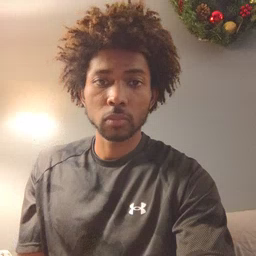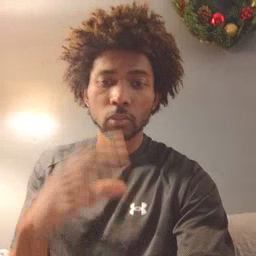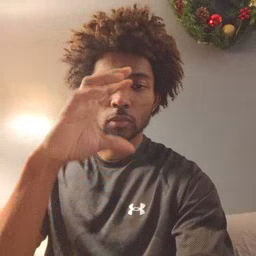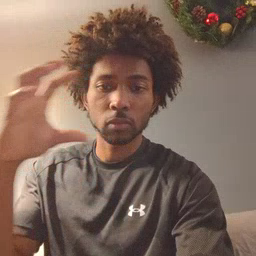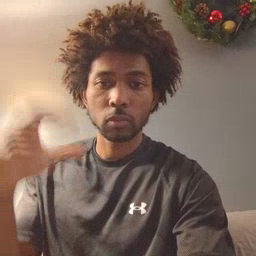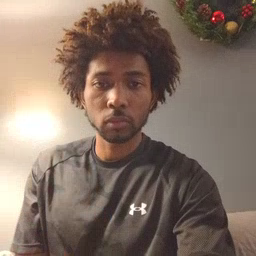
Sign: cloud